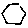
Label: hexagon